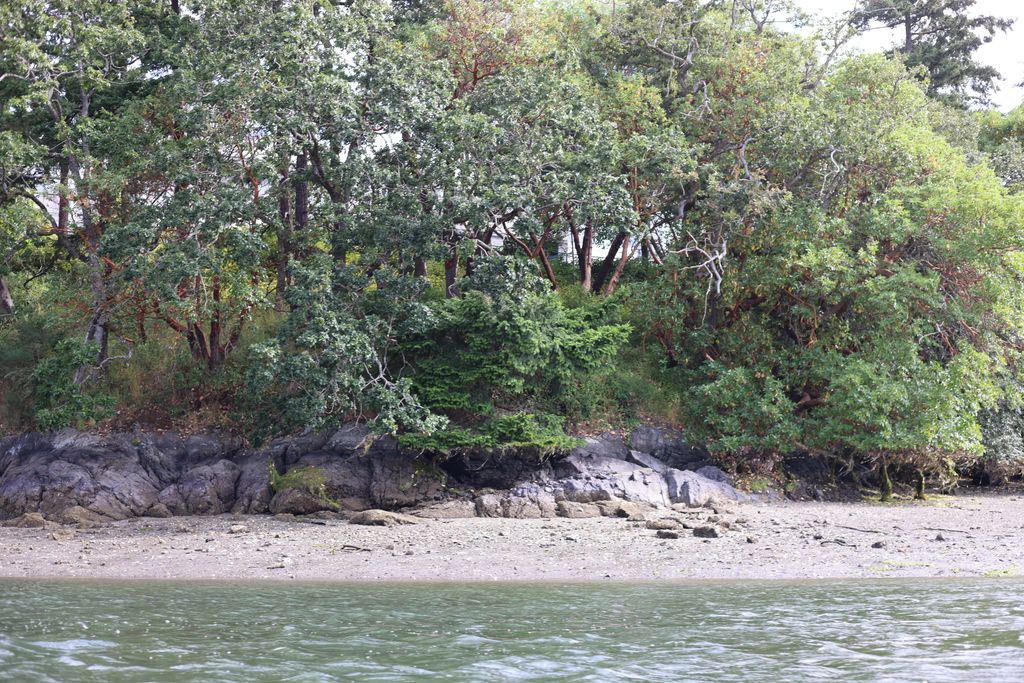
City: victoria